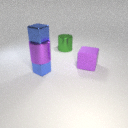
large purple rubber cube to the right of small blue metal cube